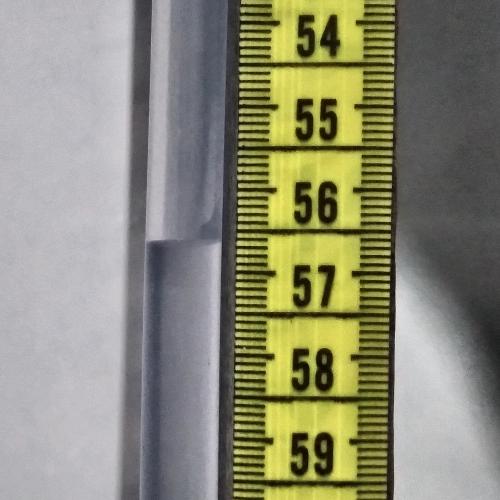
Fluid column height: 56.6 cm